Interaction volume radius: 5 \u00c5
Interaction volume height: 15 \u00c5
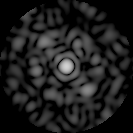
Disorder parameter: 0.7682